Question: '''
canvas.drawLine(10, 10, 10, canvas.getHeight(), paint);
canvas.drawLine(0, canvas.getHeight(), 100, canvas.getHeight(), paint);
//the vertical line can see, but the level line disappear,at first I thought it's because the length ,so I minus 30 on length,but it's the same
canvas.drawLine(0, canvas.getHeight()-30, 100, canvas.getHeight()-30, paint);
'''
I'm going to put an image in it, but it out of the screen range. The view is inherit and overwrite 'onDraw' method. I have tried set the default background, and the height is out of screen too.
Could anyone help me?

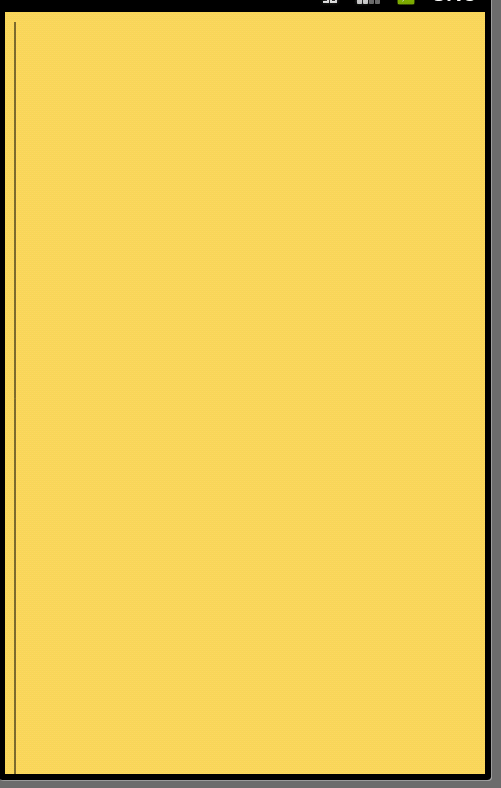
Answer: The initial target density for default Canvas Constructor is <URL>, or this View.getHeight. In this way I understand it.